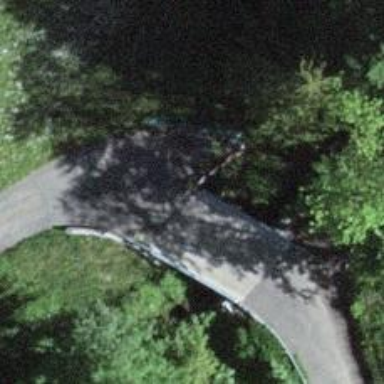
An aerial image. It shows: Unclassified road on bridge.